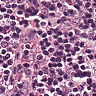
Metastatic tissue present: no